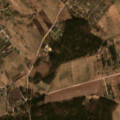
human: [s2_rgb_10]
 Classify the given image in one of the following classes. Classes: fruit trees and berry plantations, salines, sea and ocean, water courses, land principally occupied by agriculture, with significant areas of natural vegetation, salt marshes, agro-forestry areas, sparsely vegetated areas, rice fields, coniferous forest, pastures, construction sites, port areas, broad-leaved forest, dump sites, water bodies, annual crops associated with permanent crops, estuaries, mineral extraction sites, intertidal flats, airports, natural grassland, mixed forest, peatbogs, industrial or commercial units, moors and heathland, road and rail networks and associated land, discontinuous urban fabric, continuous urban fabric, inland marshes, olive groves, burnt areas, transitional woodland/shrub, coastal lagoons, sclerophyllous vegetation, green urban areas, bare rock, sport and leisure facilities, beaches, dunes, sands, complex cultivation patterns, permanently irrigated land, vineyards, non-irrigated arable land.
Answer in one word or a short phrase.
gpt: discontinuous urban fabric, non-irrigated arable land, complex cultivation patterns, coniferous forest